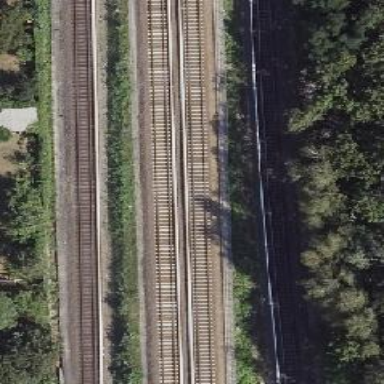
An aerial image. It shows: Railway signal.